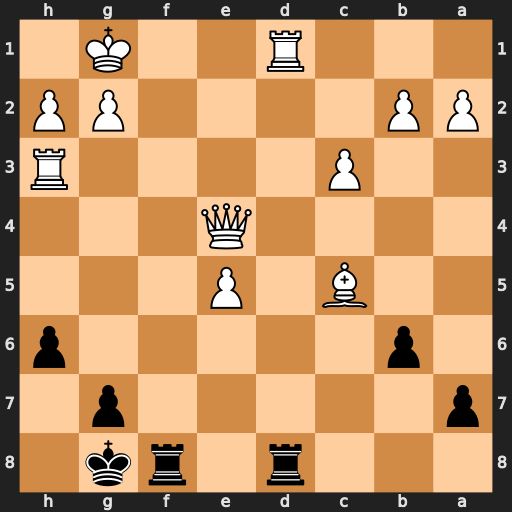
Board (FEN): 3r1rk1/p5p1/1p5p/2B1P3/4Q3/2P4R/PP4PP/3R2K1
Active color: b
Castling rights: -
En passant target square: -
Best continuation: Rxd1+ Qe1 Rxe1#